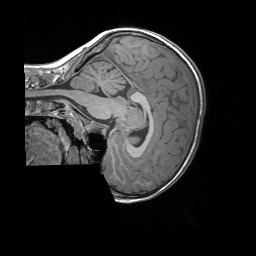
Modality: T1w
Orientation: sagittal
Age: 8
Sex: female
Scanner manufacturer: siemens
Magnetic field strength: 3 T
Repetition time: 1.65 s
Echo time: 0.00203 s